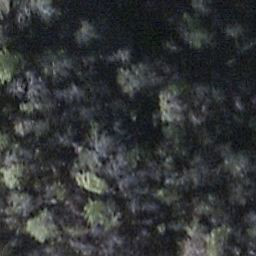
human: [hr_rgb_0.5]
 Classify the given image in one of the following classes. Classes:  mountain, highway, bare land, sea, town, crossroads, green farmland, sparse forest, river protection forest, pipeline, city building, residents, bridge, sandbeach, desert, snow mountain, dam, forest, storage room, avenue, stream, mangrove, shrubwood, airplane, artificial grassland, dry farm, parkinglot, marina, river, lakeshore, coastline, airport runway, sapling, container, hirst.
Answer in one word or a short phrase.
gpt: shrubwood